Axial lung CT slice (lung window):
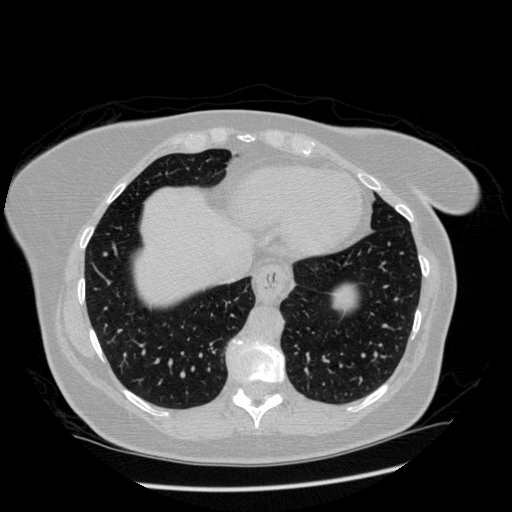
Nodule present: no